Question: I am trying to query a graph to return all of the paths with a specified relationship.
I am building a family tree and I have the following nodes:
1. Person
2. Edge
The relationships which connect two people are:
1. PARENT
2. CHILD
3. COUPLE
So an example of some data are:
1. a:Person<-[:CHILD]-(Edge)-[:PARENT]->b:Person
2. a:Person<-[:COUPLE]-(r2:Edge)-[:COUPLE]->c:Person<-[:PARENT]-(r3:Edge)-[:CHILD]->d:Person
In my query I would like to be able to draw the graph in my front end so I need to get every Person and Edge Node, and every relationship between them, that is connected to my starting person.
I tried originally to use allShortestPaths to reduce the duplication of nodes but this misses a lot of relationships (e.g. if parents have multiple children then only either the mother or father relationship to a child will be returned and not both). My current cypher is as follows (I distinguish between Edge and Person nodes by filtering on the type property which only exists on Relationships):
'''
START person = node({personId})
MATCH person-[:PARENT | CHILD | COUPLE*]-(relatedPeople:Person)
WITH relatedPeople, person
MATCH p = allShortestPaths(person-[:PARENT|CHILD|COUPLE]-(relatedPeople))
WITH [n in nodes(p) WHERE not(has(n.type))] AS people, last([n in nodes(p) WHERE has(n.type) | id(n)]) AS relationship, [r in rels(p) | TYPE(r)] AS rels
WITH relationship, rels, last(people) AS destination, [p in people | id(p)] AS source
MATCH destination-[:NAME]->(name), destination-[:GENDER]->gender
RETURN source, id(destination), relationship, rels, collect(name), gender
'''
I thought this was working but realised that the shortest path drops some relationships. I was thinking of just finding all related nodes and all of the relationships and then processing the results to construct the correct format but I feel there is probably an easier /more efficient way.
I have tried returning all paths but the model can have loops and therefore the number of paths returned increases exponentially with size. The cypher below creates a sample data set.
'''
CREATE (p1:Person)<-[:CHILD]-(r1:Edge { type:'parentChild' })-[:PARENT]->(p2:Person)
<-[:COUPLE]-(r2:Edge { type:'couple' })-[:COUPLE]->(p3:Person)<-[:PARENT]-
(r3:Edge { type:'parentChild' })-[:CHILD]->p1<-[:COUPLE]-(r4:Edge { type:'couple' })-[:COUPLE]->
(p4:Person)<-[:CHILD]-(r5:Edge { type:'parentChild' })-[:PARENT]->(p5:Person)<-[:COUPLE]-
(r6:Edge { type:'couple' })-[:COUPLE]->(p6:Person)<-[:PARENT]-(r7:Edge { type:'parentChild' })-
[:CHILD]->p4,
p5<-[:PARENT]-(r8:Edge { type:'parentChild' })-[:CHILD]->(p7:Person),
p5<-[:PARENT]-(r9:Edge { type:'parentChild' })-[:CHILD]->(p8:Person),
p5<-[:PARENT]-(r10:Edge { type:'parentChild' })-[:CHILD]->(p9:Person)
'''
The image shows the view of the data.
The desired result is a row for every Node-Edge-Node connection. There are 10 in total in this data but I get 128 rows when I return all paths due to the loops. Is there a more efficient method of filtering the paths?
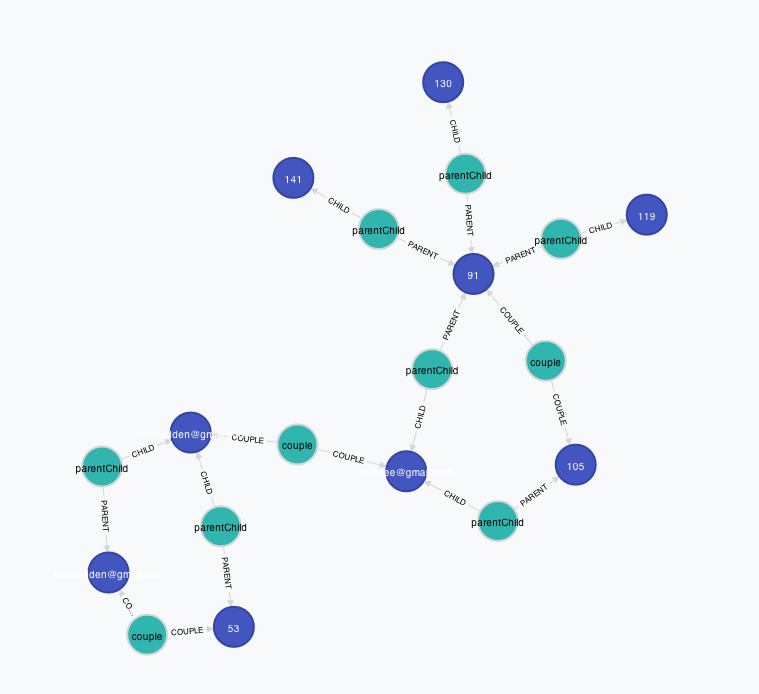
Answer: In order to resolve this I used the following cypher.
'''
START person = node({personId})' +
MATCH person-[:PARENT | CHILD | COUPLE*0..]-(p:Person)
WITH distinct p
MATCH p-[r]-(edge:Edge), p-[:NAME]->(name), p-[:GENDER]->gender, edge-[:FACT]->(fact)
RETURN p, id(p), collect(name), gender, type(r), id(edge), collect(fact.type)
ORDER BY id(edge)
'''
I used to in the relationship to match all of the "Person" nodes who are connected, including the original node. After removing the duplicates it was simply a case of finding all of the relationships between the nodes and the extra information on each point.
This cypher returned a row for every "person" to "edge" relationships. There is some duplication in "person" information but this was easily parsed out once the data was returned.
Thanks for the comments and help.